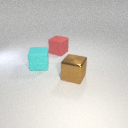
large cyan rubber cube to the left of large brown metal cube